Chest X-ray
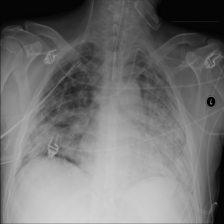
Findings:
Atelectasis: negative
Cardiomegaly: negative
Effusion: negative
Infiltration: positive
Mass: negative
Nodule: negative
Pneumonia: negative
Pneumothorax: negative
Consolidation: negative
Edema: negative
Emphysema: negative
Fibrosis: negative
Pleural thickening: negative
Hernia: negative